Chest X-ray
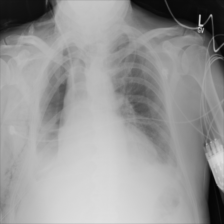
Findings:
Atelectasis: negative
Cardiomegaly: negative
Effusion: negative
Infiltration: negative
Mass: negative
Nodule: negative
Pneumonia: negative
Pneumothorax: negative
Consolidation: negative
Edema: negative
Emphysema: negative
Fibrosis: negative
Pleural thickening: negative
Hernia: negative